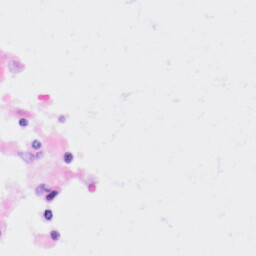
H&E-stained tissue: Kidney